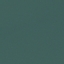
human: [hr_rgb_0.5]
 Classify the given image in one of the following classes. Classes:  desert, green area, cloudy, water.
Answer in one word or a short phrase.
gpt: water